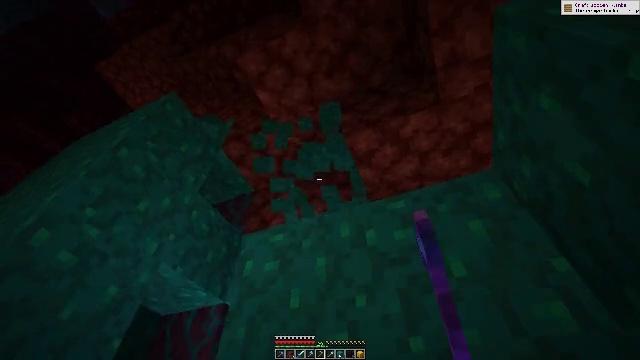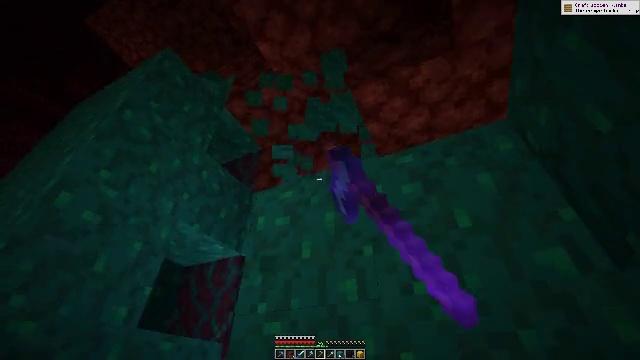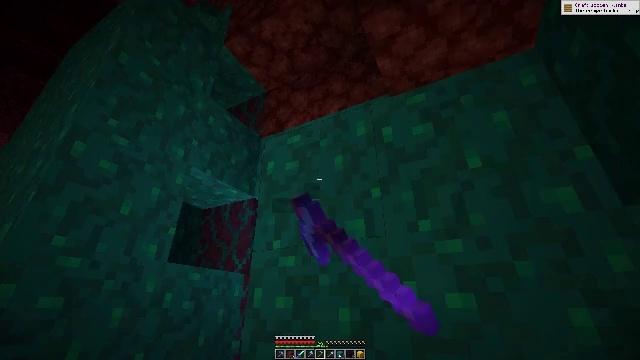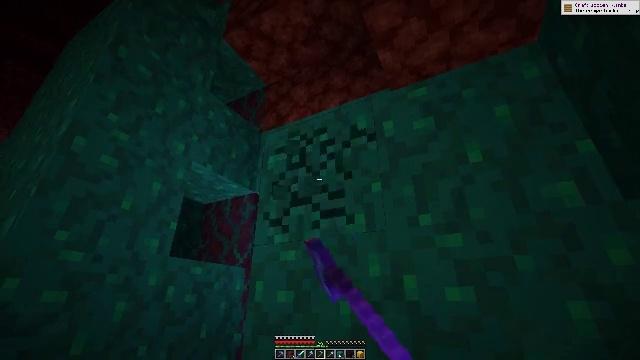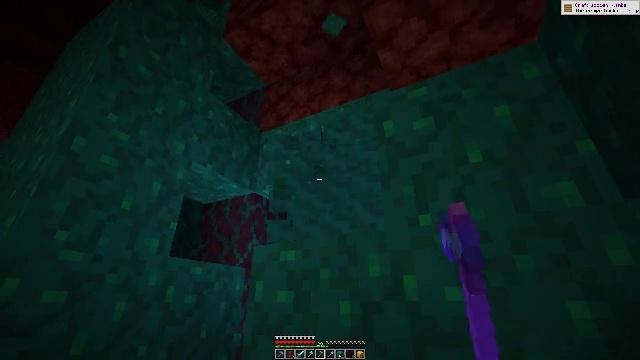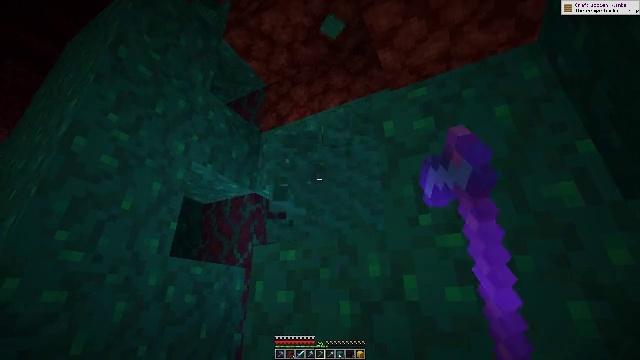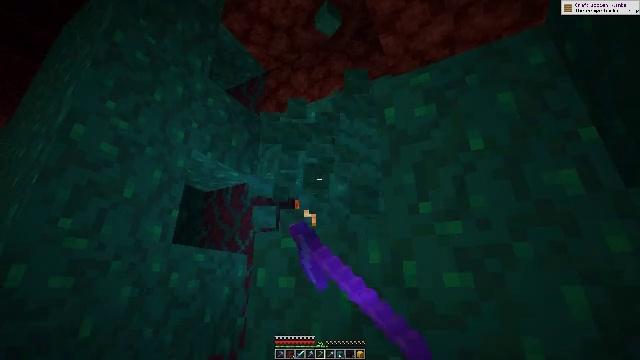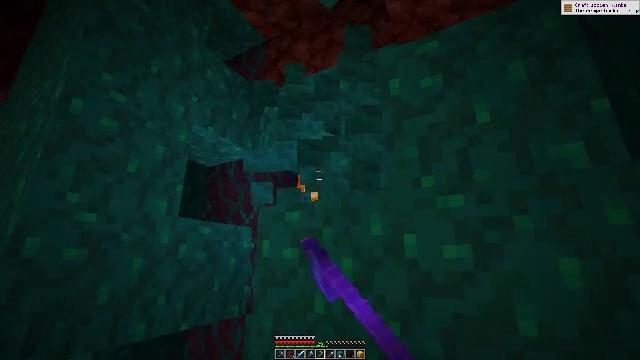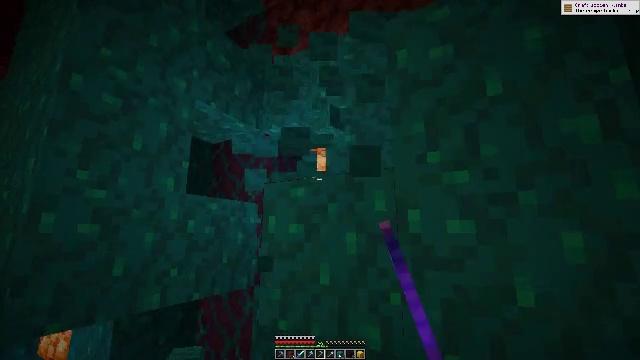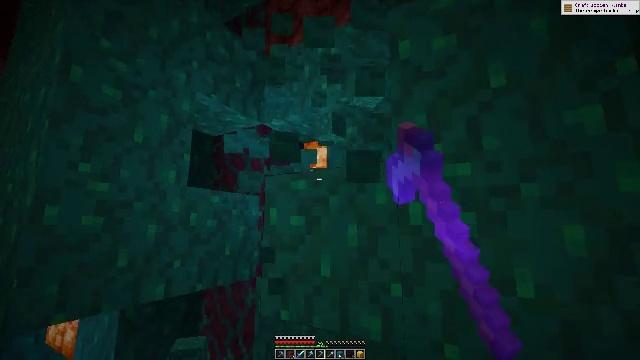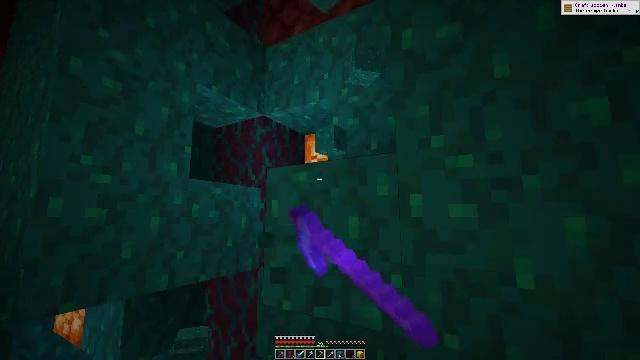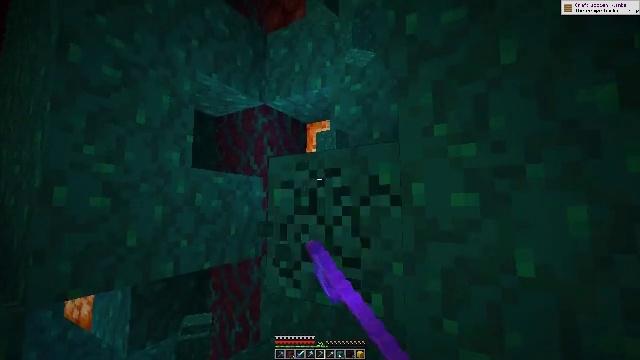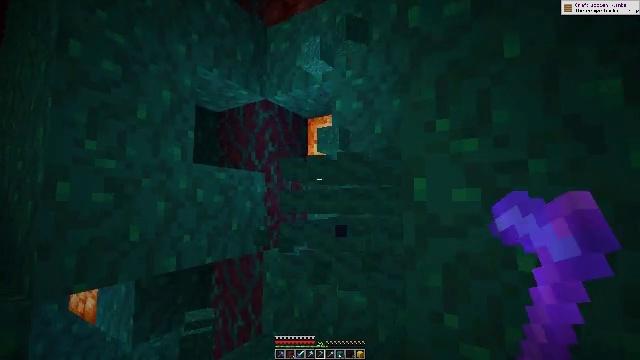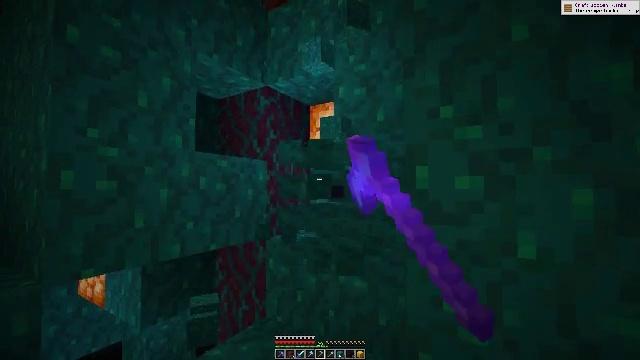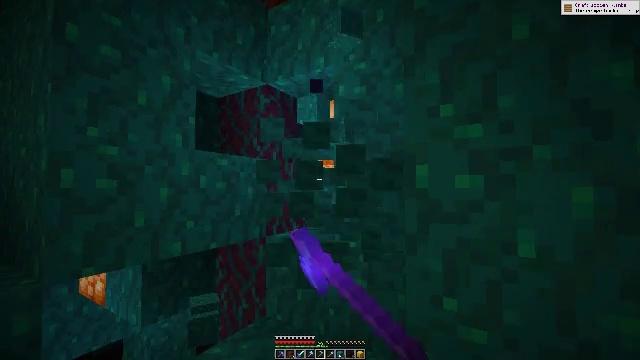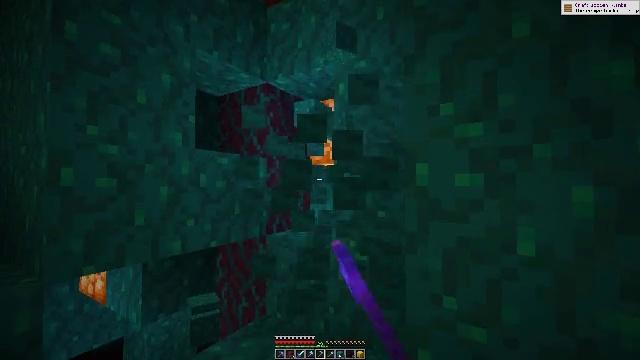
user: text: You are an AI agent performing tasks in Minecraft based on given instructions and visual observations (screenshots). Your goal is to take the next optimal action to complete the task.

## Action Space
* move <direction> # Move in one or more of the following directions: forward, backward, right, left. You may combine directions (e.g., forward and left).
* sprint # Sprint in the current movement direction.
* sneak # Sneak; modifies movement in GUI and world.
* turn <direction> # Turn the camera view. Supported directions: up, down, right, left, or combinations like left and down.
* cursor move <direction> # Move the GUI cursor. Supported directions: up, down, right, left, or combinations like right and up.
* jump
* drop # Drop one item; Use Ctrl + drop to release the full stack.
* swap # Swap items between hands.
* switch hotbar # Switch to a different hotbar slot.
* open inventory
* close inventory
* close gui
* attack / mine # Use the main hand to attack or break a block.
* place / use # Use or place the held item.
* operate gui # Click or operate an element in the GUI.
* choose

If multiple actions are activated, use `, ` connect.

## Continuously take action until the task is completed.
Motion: motion action
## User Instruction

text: Break the warped wart block.
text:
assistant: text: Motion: turn left and down, attack / mine
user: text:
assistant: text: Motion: turn left and down, attack / mine
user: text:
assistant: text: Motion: turn down, attack / mine
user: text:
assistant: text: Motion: attack / mine
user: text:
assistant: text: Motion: attack / mine
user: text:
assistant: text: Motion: turn down, attack / mine
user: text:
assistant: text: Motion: turn down, attack / mine
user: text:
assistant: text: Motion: turn left and down, attack / mine
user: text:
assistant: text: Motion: turn down, attack / mine
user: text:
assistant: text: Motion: turn down, attack / mine
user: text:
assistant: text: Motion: turn down, attack / mine
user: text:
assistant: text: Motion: turn down, attack / mine
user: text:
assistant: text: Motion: turn down, attack / mine
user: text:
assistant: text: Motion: attack / mine
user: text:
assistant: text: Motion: attack / mine
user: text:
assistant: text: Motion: attack / mine
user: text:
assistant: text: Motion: attack / mine
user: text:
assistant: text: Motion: attack / mine
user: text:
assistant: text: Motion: turn down, attack / mine
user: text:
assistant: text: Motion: attack / mine
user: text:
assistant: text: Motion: turn down, attack / mine
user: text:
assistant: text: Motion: turn down, attack / mine
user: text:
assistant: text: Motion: turn down, attack / mine
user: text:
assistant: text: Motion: turn down, attack / mine
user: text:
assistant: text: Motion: turn down, attack / mine
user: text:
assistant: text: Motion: turn down, attack / mine
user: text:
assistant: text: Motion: attack / mine
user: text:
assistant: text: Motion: attack / mine
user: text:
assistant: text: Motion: attack / mine
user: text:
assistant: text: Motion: turn down, attack / mine